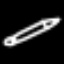
Label: pencil